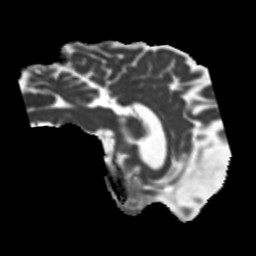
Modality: MD
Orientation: sagittal
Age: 63
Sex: male
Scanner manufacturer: siemens
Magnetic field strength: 3 T
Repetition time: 5.25 s
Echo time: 0.08 s